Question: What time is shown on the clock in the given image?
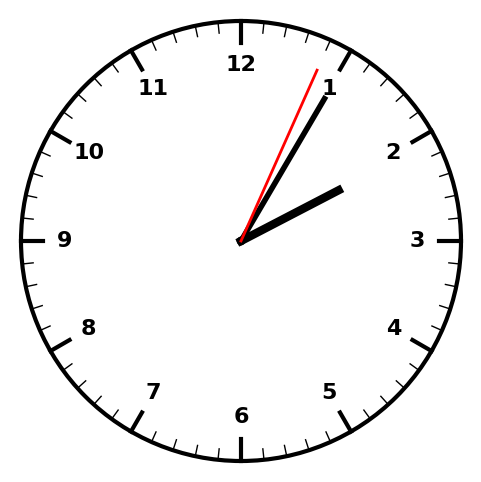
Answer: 02:05:04